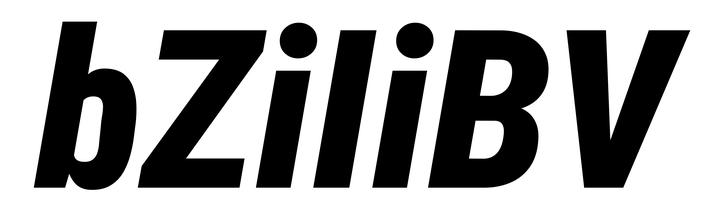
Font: Roboto-Italic_Condensed_Black_Italic